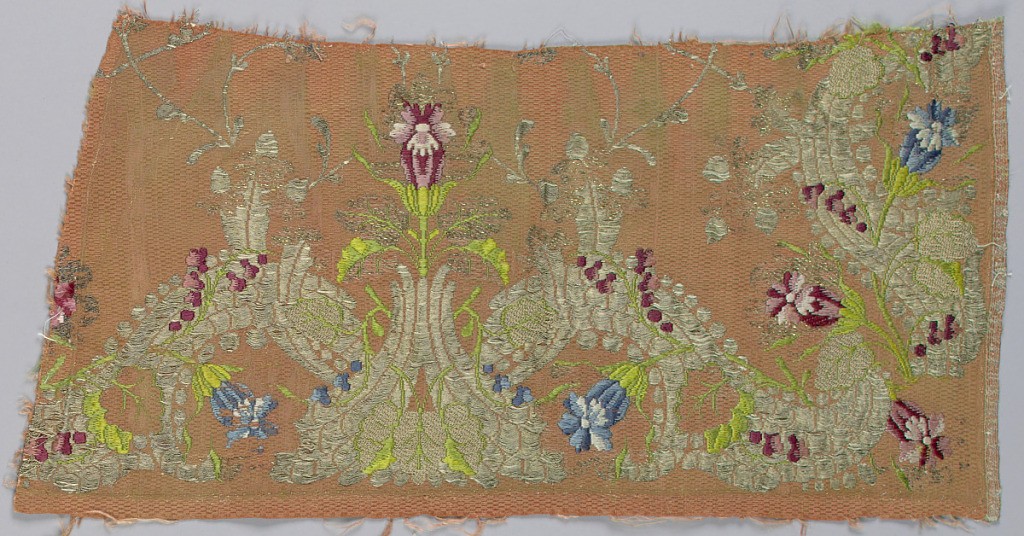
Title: Fragment
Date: mid- 18th century
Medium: silk Technique: woven
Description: Fragment of orange-red silk heavily brocaded with metallic thread in a design of multicolored flowers and ribbon-like flourishes.